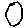
Label: circle